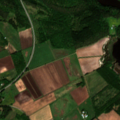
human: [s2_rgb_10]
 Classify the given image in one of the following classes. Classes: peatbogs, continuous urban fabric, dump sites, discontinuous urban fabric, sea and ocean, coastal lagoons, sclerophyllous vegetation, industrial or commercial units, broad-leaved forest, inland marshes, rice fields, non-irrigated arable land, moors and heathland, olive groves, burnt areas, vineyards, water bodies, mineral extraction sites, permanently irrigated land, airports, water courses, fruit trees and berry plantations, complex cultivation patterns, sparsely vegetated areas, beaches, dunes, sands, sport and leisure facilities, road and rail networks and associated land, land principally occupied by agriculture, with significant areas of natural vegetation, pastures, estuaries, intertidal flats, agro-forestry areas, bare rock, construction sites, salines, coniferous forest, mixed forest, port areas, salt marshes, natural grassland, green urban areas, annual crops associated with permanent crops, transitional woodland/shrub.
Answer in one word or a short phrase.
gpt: non-irrigated arable land, land principally occupied by agriculture, with significant areas of natural vegetation, mixed forest, water bodies